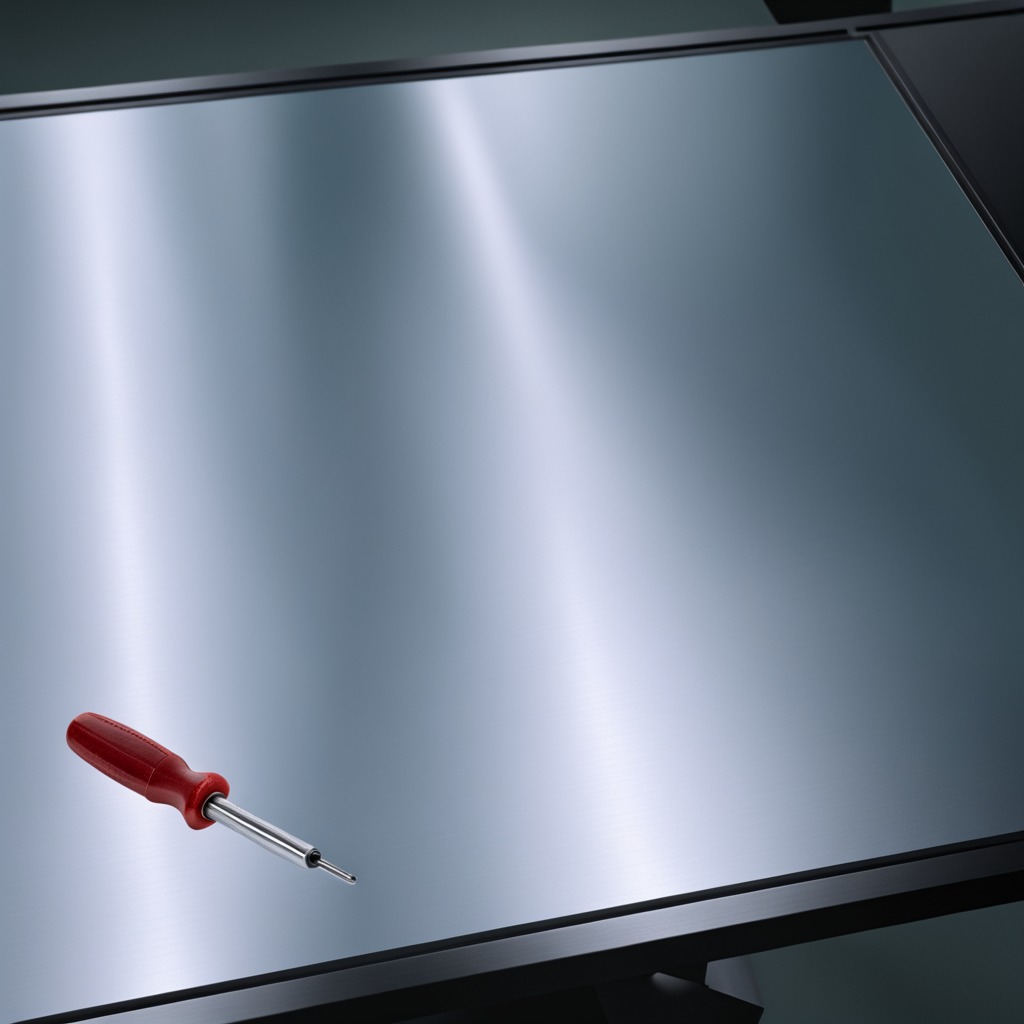
A screwdriver is lying on the metal table.